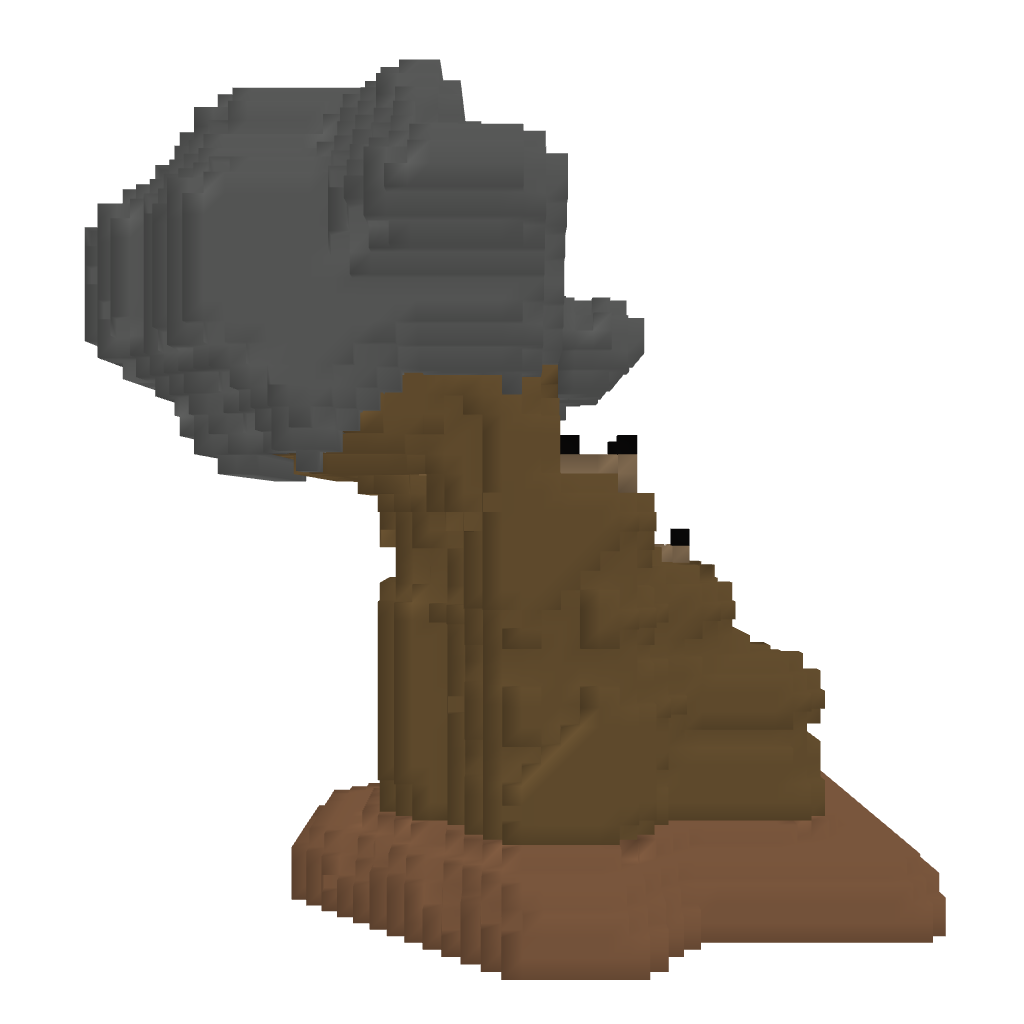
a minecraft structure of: Treehouse